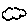
Label: cloud